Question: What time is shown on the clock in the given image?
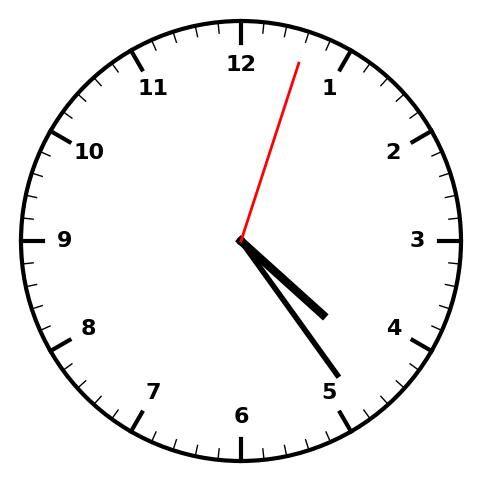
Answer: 04:24:03